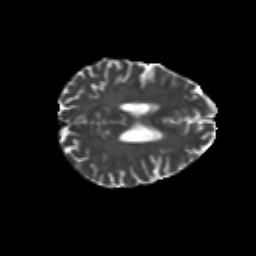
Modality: T2w
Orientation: axial
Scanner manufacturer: siemens
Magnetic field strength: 3 T
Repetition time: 6.8 s
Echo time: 0.093 s